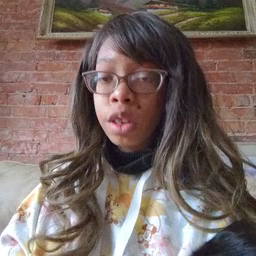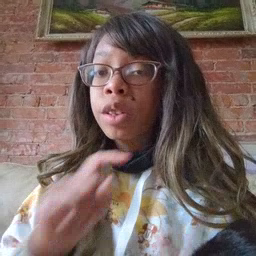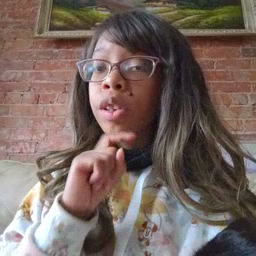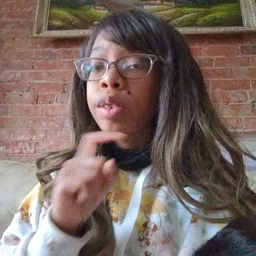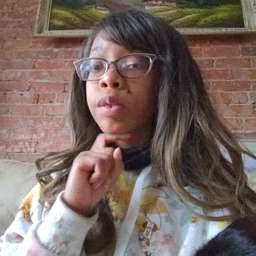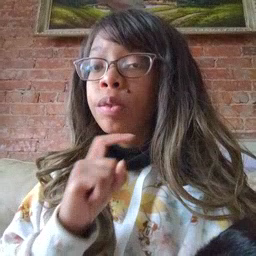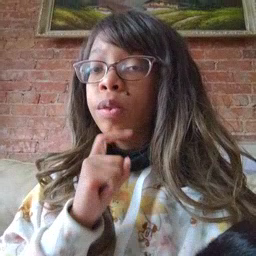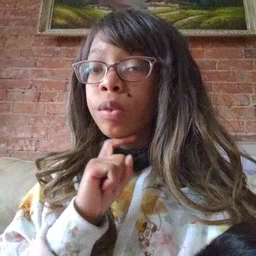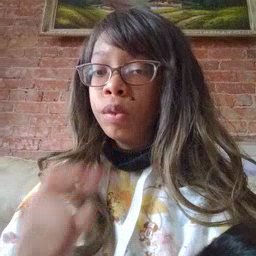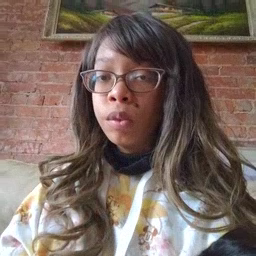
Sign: garbage